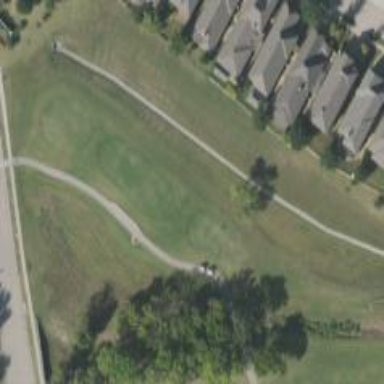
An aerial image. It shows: Service road used as golf cart path.